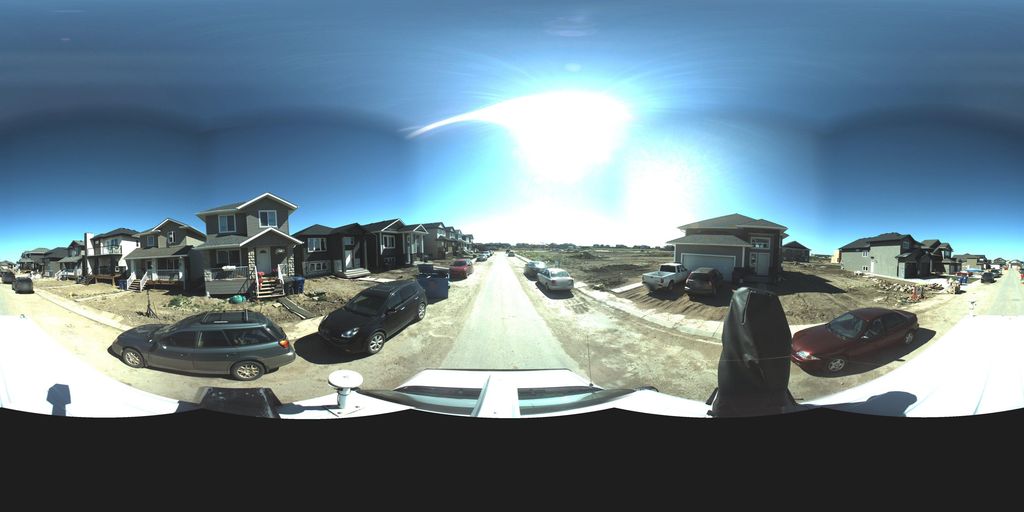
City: saskatoon